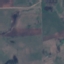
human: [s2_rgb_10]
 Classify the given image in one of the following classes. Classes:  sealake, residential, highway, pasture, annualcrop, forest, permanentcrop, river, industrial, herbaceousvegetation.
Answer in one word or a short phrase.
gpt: Pasture